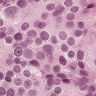
Metastatic tissue present: yes